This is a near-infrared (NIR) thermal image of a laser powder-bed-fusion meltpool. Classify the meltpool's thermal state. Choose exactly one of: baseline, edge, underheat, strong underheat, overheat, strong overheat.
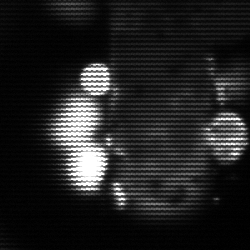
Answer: strong underheat